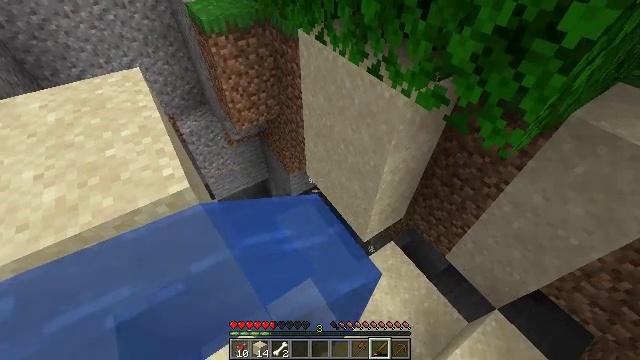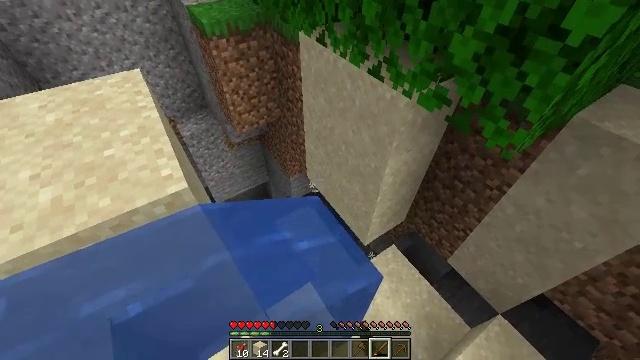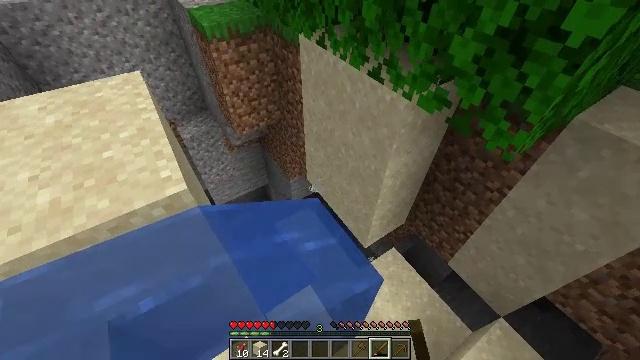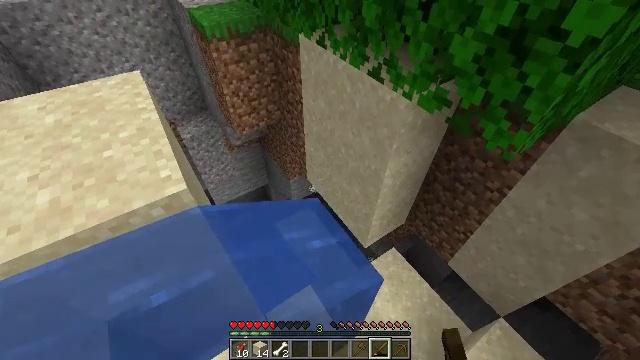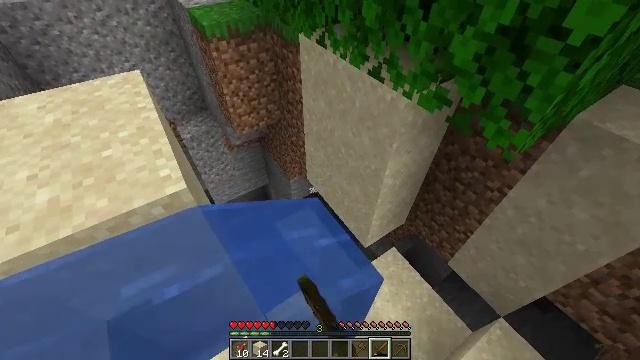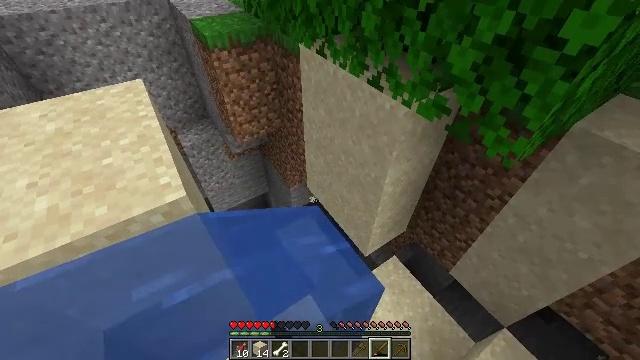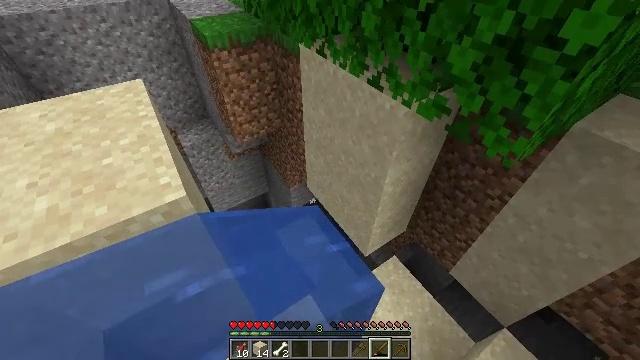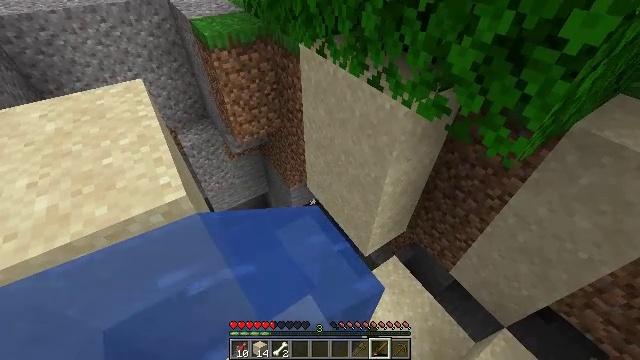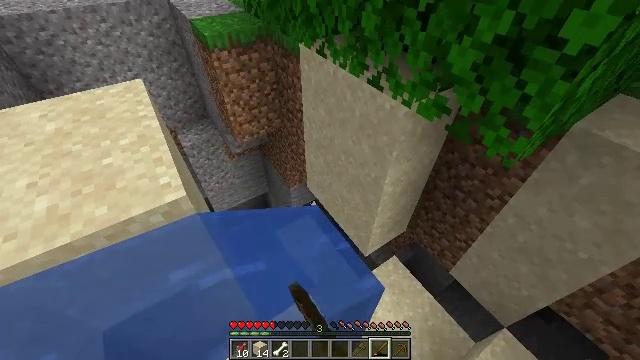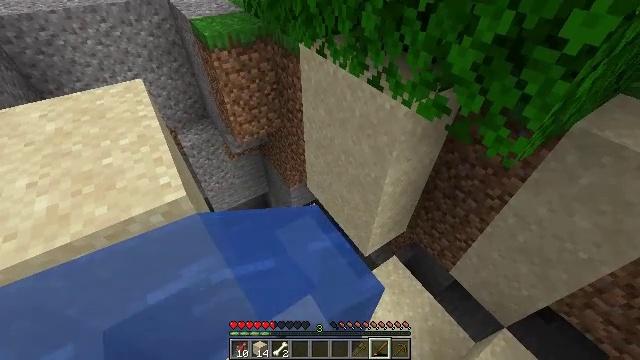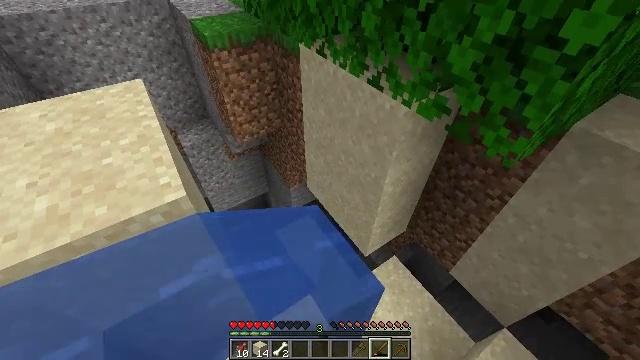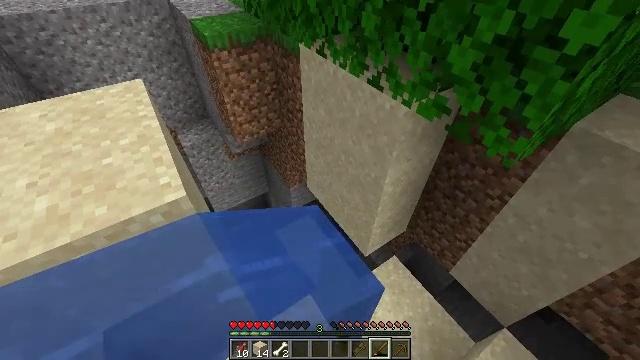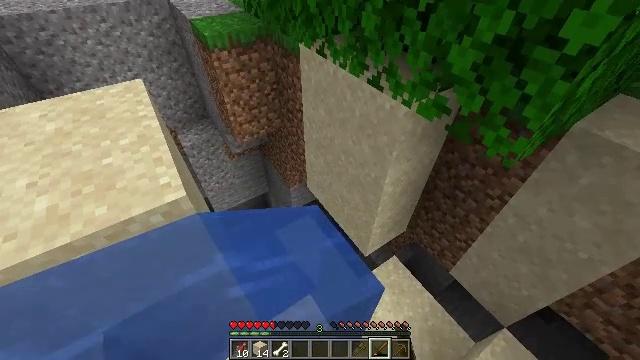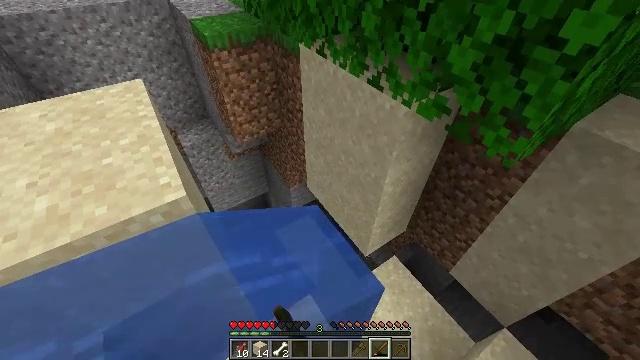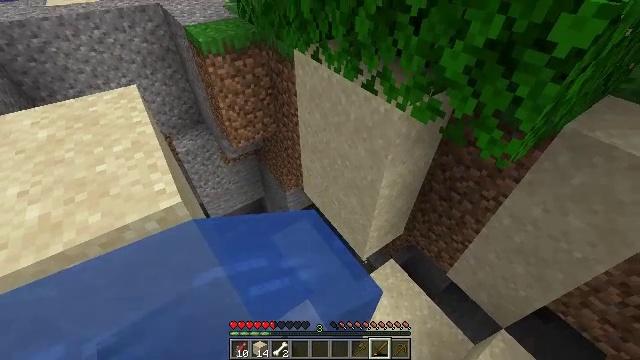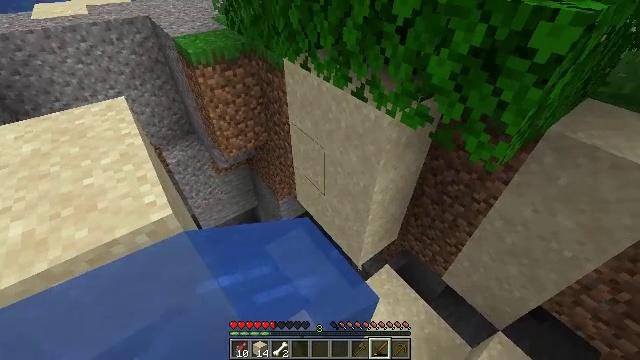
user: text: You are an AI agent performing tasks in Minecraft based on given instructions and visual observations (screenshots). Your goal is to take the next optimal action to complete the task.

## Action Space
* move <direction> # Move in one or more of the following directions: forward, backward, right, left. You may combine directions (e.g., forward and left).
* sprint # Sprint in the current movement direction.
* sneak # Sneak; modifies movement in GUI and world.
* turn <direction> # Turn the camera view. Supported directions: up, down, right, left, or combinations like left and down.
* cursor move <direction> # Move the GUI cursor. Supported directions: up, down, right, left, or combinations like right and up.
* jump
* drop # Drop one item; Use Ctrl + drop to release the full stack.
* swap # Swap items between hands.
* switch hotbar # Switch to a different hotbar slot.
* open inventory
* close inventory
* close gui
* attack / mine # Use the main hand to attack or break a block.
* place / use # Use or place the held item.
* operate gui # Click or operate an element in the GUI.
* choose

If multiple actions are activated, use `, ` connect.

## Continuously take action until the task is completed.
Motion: motion action
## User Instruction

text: Gather sand from the desert.
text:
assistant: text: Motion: sneak
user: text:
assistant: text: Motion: sneak
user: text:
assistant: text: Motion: sneak, attack / mine
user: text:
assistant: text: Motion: sneak, attack / mine
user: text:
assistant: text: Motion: sneak, turn up, attack / mine
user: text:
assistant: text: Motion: sneak
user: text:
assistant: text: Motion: sneak, attack / mine
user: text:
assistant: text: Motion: sneak, attack / mine
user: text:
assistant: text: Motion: sneak, attack / mine
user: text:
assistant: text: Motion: sneak
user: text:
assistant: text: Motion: sneak
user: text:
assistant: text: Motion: sneak, attack / mine
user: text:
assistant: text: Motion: sneak, attack / mine
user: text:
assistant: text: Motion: sneak, turn right, attack / mine
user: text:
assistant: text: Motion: sneak, turn right and up
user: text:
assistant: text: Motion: sneak
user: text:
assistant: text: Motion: sneak, attack / mine
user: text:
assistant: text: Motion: sneak, attack / mine
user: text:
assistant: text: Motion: sneak, attack / mine
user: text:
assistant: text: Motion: sneak
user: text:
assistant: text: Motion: sneak, attack / mine
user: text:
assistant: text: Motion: sneak, attack / mine
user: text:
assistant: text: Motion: sneak, turn right and up, attack / mine
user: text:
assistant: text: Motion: sneak, turn right
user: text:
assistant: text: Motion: sneak, turn right and down, attack / mine
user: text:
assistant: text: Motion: sneak, turn right and down, attack / mine
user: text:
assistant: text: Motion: sneak, turn right and down, attack / mine
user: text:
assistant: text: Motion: sneak, turn right and down, attack / mine
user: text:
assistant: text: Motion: sneak, turn down, attack / mine
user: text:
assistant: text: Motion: sneak, turn down, attack / mine